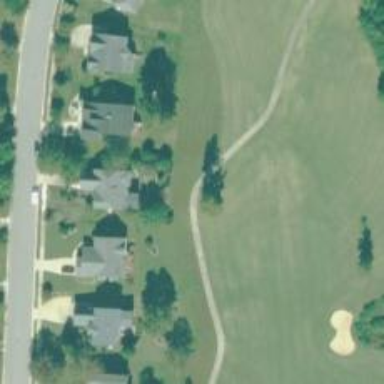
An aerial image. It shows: Path for both roads and golfers.